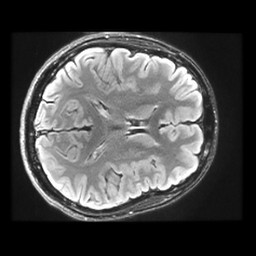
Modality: FLAIR
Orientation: axial
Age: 25
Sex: male
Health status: healthy
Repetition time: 12 s
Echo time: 0.09782 s